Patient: sex M, age 66
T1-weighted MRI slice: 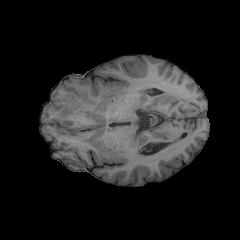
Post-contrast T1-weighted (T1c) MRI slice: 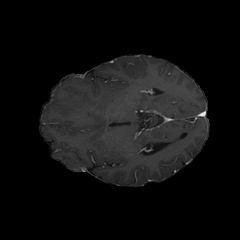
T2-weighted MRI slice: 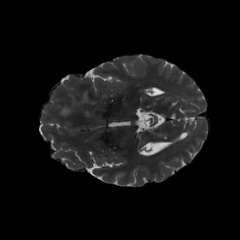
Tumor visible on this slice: yes
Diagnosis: Glioblastoma, IDH-wildtype
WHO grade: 4